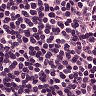
Metastatic tissue present: no